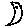
Label: moon